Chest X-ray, PA view. Patient: 40 years old, sex M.
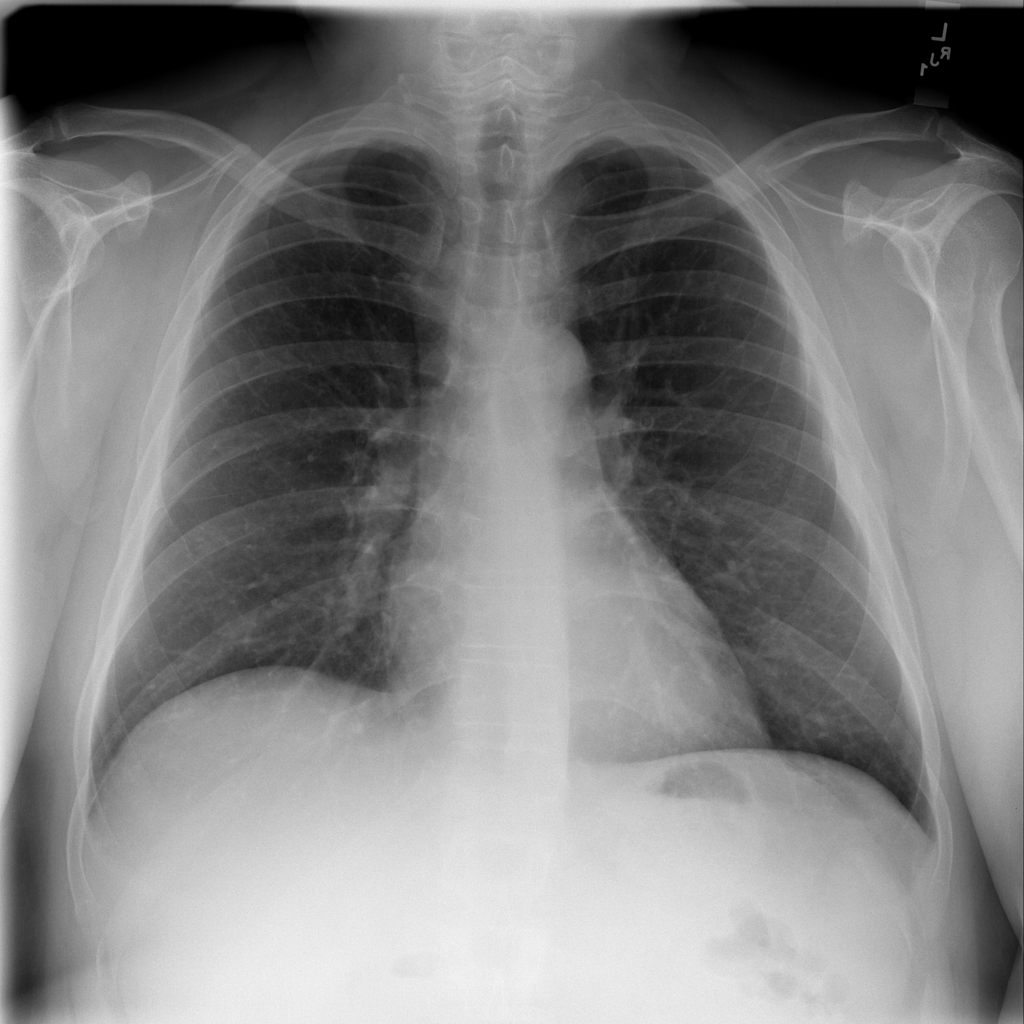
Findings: No Finding